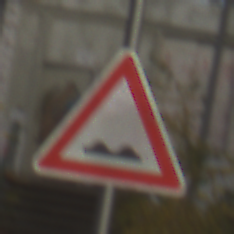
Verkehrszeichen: UnebeneFahrbahn
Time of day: MorningAfternoon
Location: Outdoor (Urban)
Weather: PartlyCloudy
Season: NotSpecified
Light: Natural